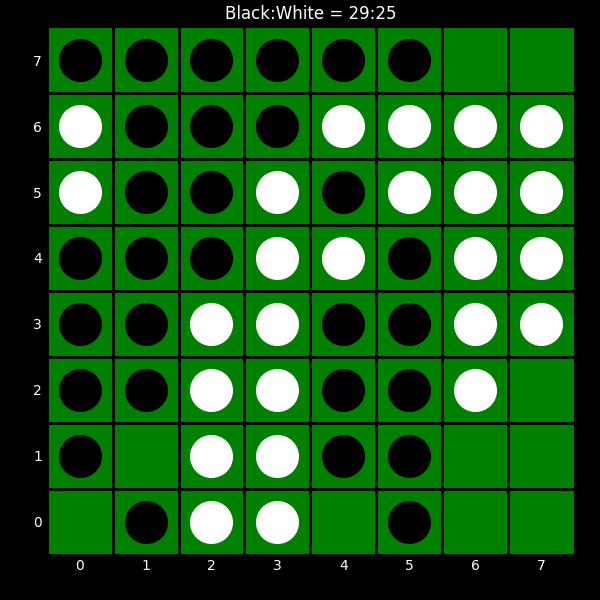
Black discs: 29
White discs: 25